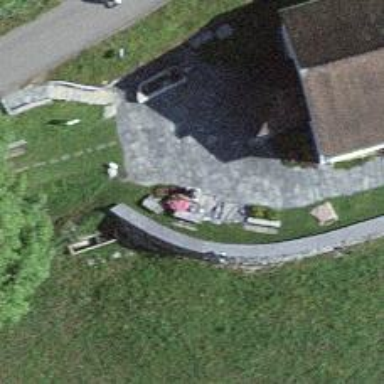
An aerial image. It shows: Memorial site with historic significance.